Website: macys
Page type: account-selection
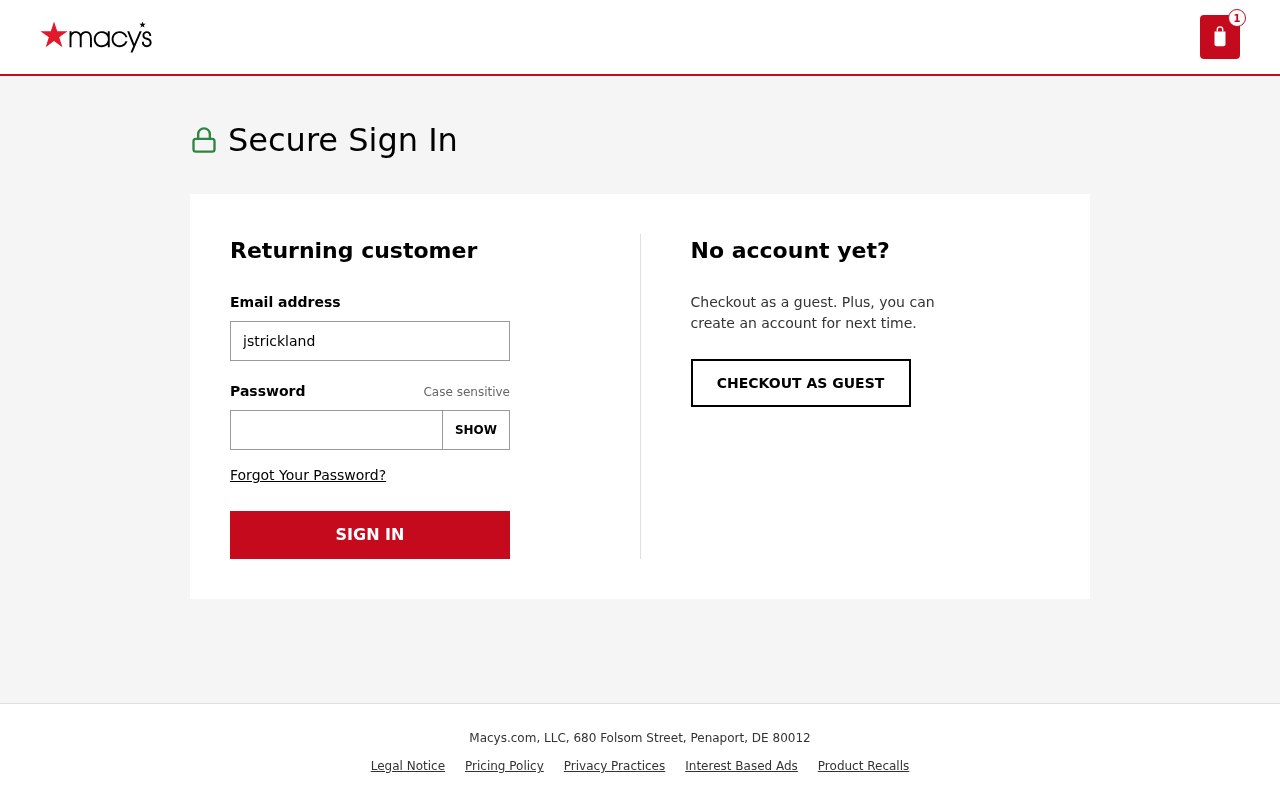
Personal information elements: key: PII_EMAIL
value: jstrickland@gmail.com
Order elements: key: ORDER_NUM_ITEMS
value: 1